Field crop: maize
Growth stage: 2
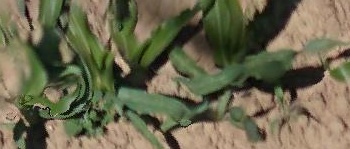
Species: maize